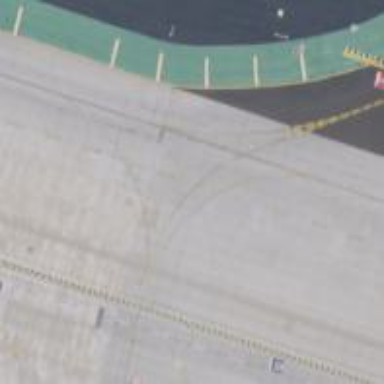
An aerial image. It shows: Image of taxiway at airport.